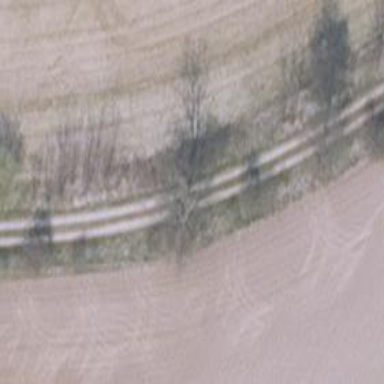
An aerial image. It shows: Track with grade 4 track type.